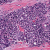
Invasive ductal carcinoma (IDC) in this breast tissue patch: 1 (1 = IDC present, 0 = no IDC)